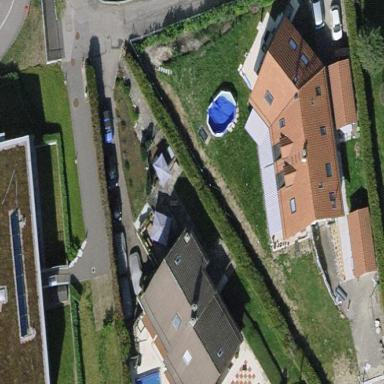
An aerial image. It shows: Detached building with gabled roof.